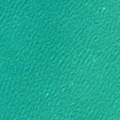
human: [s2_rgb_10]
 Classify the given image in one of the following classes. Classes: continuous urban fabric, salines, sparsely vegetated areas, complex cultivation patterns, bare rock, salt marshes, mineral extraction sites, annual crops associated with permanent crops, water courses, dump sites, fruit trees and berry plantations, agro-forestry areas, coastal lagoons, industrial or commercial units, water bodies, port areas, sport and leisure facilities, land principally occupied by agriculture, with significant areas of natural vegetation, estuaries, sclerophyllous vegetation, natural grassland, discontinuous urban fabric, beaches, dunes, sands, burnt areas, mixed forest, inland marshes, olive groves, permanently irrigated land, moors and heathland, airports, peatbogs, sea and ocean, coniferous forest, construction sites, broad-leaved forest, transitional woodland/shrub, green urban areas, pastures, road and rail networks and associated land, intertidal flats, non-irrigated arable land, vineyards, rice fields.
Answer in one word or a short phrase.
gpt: sea and ocean